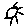
Label: sun